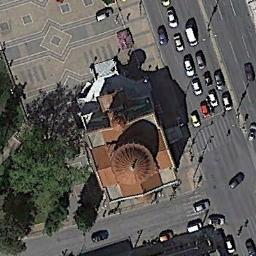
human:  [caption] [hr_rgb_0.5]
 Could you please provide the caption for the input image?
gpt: This is a church with an octagon roof building .

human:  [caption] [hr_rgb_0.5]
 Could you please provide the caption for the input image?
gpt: The church with a golden circular pointed tower is built in a square .

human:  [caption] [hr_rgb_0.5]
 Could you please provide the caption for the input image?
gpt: There is a church with red roof on the open place next to a road with some cars .

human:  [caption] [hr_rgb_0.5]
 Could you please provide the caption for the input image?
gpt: A tan cross-shaped roof with a domed church on the main house, Surrounded by trees, Roads and cars .

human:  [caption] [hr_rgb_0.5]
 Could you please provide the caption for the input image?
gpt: A church with a orange dome is at the corner of roads .